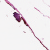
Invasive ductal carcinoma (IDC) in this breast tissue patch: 0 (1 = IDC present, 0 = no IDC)